Interaction volume radius: 10 \u00c5
Interaction volume height: 15 \u00c5
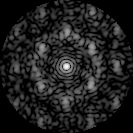
Disorder parameter: 0.6502